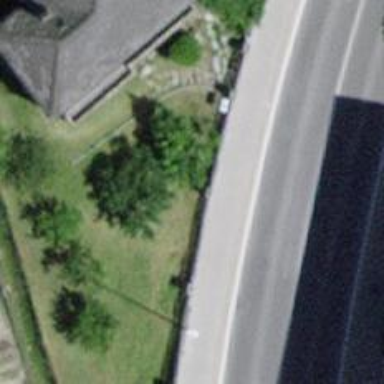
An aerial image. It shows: Sidewalk along the footway.